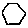
Label: hexagon